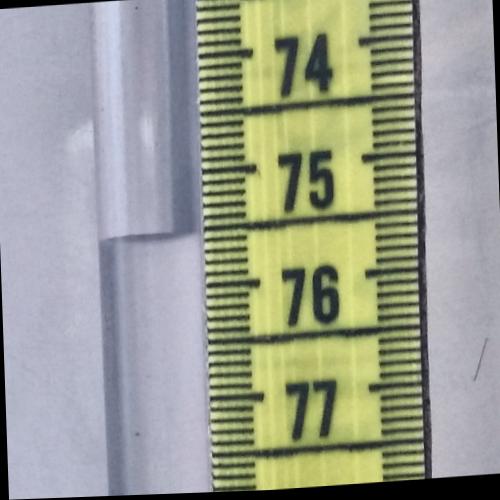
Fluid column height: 75.5 cm